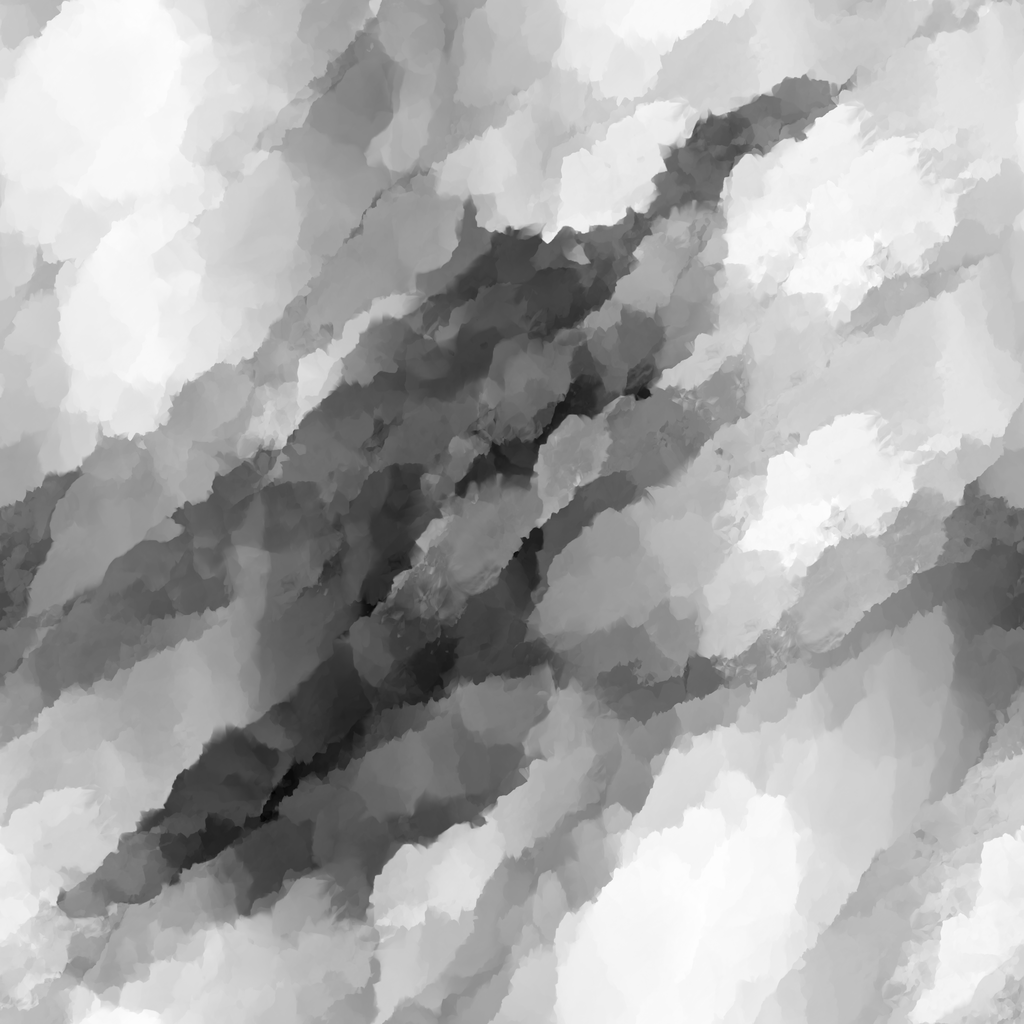
Texture map type: Displacement